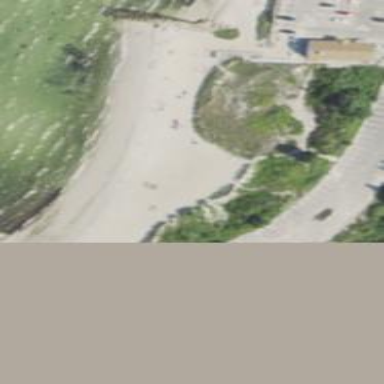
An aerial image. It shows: Sandy beach with natural surroundings.